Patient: sex M, age 61
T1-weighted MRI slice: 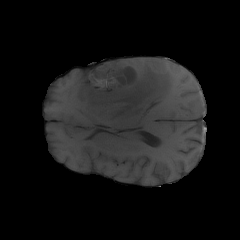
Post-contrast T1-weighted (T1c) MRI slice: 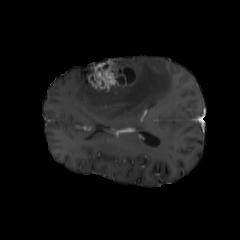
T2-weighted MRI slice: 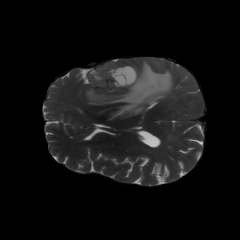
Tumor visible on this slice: yes
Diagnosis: Glioblastoma, IDH-wildtype
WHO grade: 4